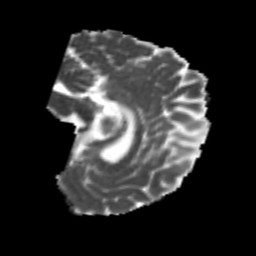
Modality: MD
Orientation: sagittal
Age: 22
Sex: male
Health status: healthy
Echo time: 0.074 s